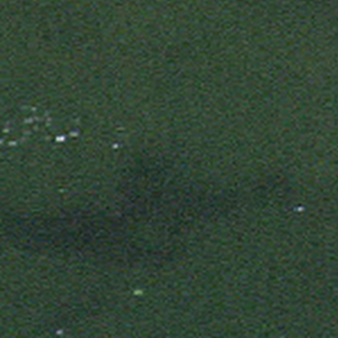
Label: other